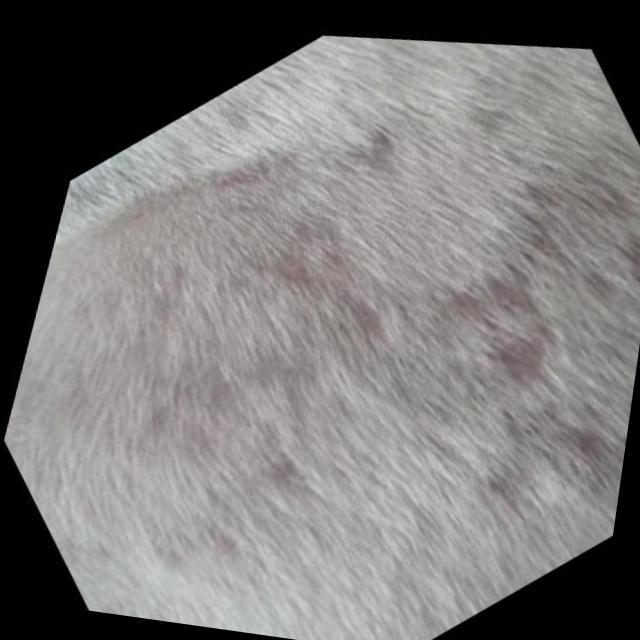
Canine hypersensitivity reaction — allergic skin response with urticaria, erythema, pruritus, and angioedema. May be food, environmental, or flea allergy related.